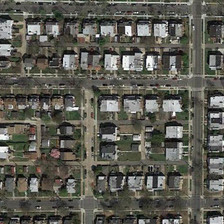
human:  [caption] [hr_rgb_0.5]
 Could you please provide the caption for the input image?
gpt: many buildings and green trees are in a dense residential area .

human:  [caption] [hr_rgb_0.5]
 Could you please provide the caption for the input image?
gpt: many buildings and green trees are in a dense residential area .

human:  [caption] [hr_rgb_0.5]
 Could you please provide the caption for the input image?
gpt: many buildings and green trees are in a dense residential area .

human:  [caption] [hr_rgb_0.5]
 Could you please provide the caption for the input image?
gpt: many buildings and green trees are in a dense residential area .

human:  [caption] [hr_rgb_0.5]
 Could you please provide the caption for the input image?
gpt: many buildings and green trees are in a dense residential area .